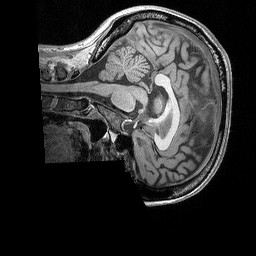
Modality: T1w
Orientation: sagittal
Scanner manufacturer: siemens
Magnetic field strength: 3 T
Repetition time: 2.3 s
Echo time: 0.00298 s